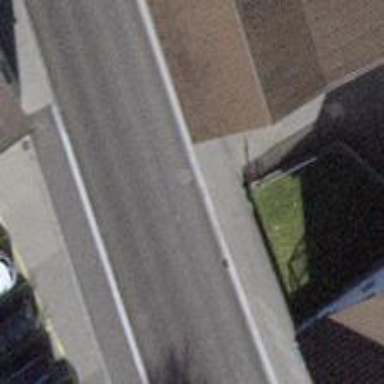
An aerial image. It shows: Unmarked road crossing.